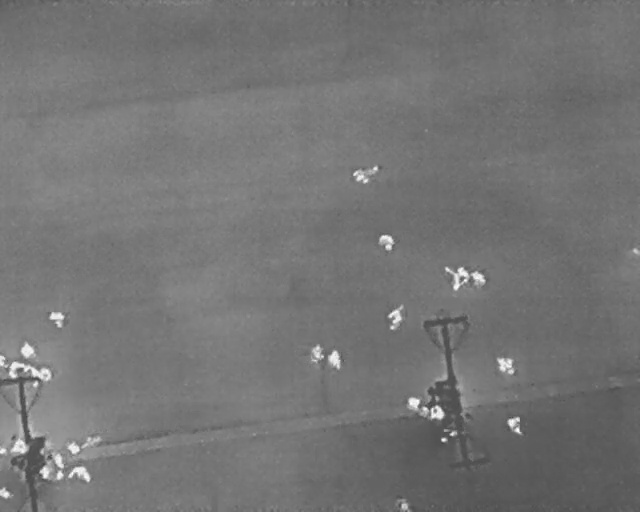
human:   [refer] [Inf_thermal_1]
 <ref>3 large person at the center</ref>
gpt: <box>[[55, 31, 58, 37, 157], [58, 45, 61, 49, 2], [59, 60, 63, 64, 2]]</box>

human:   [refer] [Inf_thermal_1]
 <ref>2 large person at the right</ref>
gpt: <box>[[69, 51, 73, 56, 2], [73, 53, 76, 56, 2]]</box>

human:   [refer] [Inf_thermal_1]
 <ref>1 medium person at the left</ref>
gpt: <box>[[2, 66, 5, 69, 2]]</box>

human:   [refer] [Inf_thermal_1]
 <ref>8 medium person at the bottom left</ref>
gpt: <box>[[1, 70, 4, 73, 2], [5, 71, 8, 74, 2], [3, 70, 5, 74, 2], [10, 85, 12, 88, 2], [7, 88, 10, 91, 2], [1, 85, 3, 88, 2], [5, 91, 8, 93, 2], [0, 95, 2, 97, 2]]</box>

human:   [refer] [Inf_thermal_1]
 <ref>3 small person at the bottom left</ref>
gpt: <box>[[0, 69, 1, 70, 2], [8, 91, 10, 93, 2], [0, 87, 1, 88, 2]]</box>

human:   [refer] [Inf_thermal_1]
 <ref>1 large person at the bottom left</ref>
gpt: <box>[[11, 90, 13, 95, 2]]</box>

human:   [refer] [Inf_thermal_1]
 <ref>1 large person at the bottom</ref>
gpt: <box>[[50, 68, 54, 71, 2]]</box>

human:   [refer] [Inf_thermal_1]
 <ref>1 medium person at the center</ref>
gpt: <box>[[47, 67, 51, 70, 2]]</box>

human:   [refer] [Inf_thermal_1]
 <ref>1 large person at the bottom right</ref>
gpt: <box>[[77, 69, 80, 73, 2]]</box>

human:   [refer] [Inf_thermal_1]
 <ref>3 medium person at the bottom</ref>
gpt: <box>[[63, 77, 65, 80, 2], [67, 79, 70, 82, 2], [62, 96, 64, 100, 2]]</box>